Question: I have a Canvas class who is Panel-inherited class that overrides the 'onPaint' method.
My program looks like this:

It works good and all, but when I minimize \ resize the Canvas,
the "hidden" part of the canvas is deleting. I've noticed that I have to override the onPaint method.
But I don't know what to do to "keep" the draw. any suggestion?
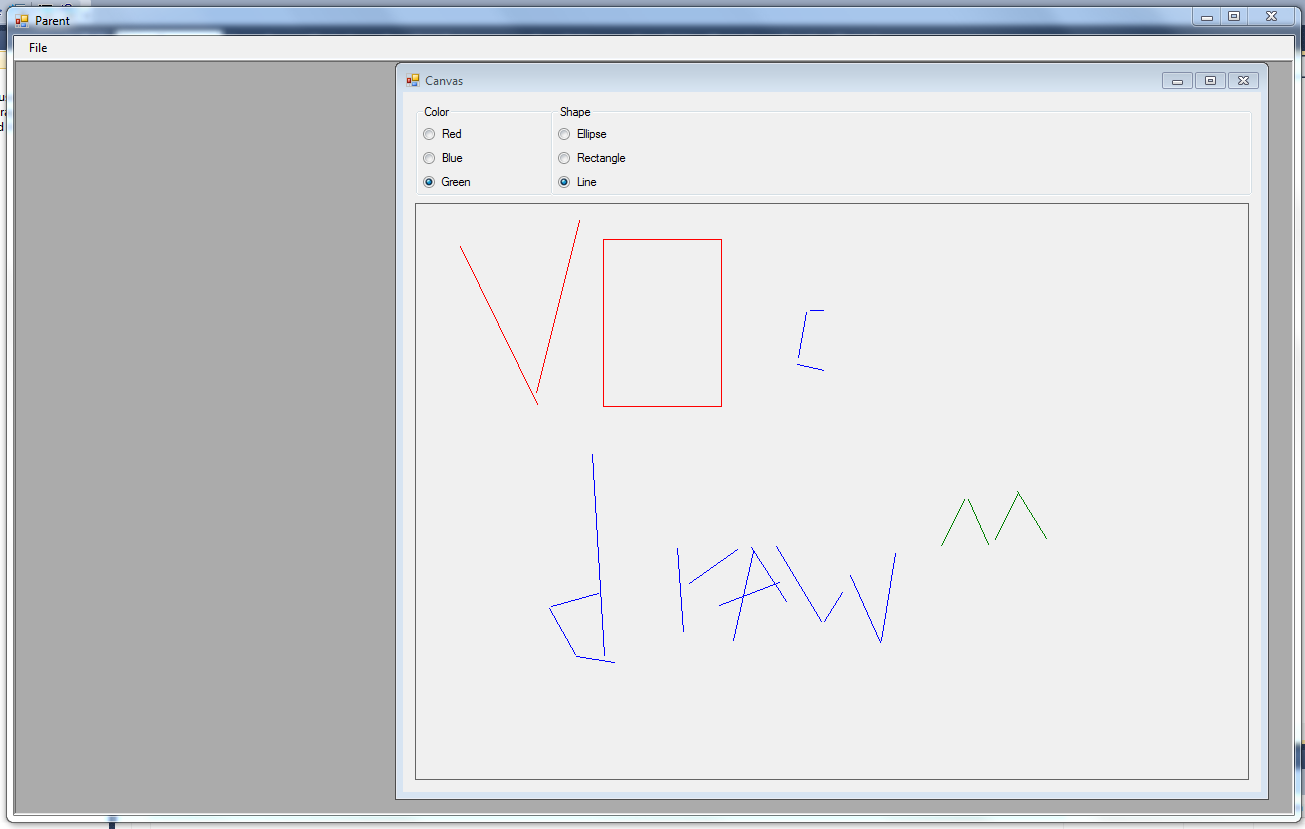
Answer: You are describing something that happens when you use 'CreateGraphics'. Don't use 'CreateGraphics', but use the graphic object from the PaintEventArgs parameter, specifically 'e.Graphics'.